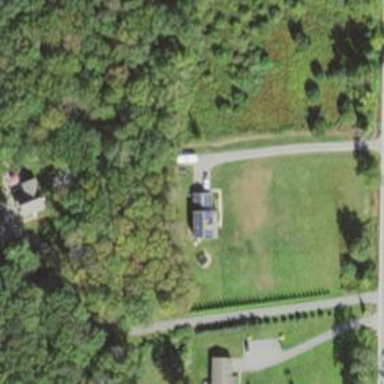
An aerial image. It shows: Residential driveway serving as service road.